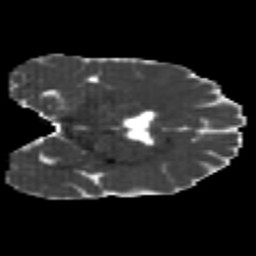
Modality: MD
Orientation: coronal
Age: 24
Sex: male
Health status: healthy
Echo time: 0.074 s